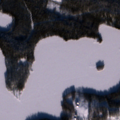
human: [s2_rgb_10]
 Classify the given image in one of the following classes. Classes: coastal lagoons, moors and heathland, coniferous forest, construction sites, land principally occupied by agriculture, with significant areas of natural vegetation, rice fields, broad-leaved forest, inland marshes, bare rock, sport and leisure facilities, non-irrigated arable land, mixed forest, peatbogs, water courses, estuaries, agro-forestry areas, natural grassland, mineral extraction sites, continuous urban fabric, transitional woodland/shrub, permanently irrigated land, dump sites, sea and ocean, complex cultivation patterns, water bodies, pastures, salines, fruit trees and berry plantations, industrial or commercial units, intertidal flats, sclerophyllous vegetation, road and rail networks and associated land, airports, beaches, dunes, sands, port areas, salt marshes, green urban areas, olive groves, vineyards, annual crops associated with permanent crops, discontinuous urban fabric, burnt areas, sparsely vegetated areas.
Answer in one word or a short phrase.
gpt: coniferous forest, water bodies